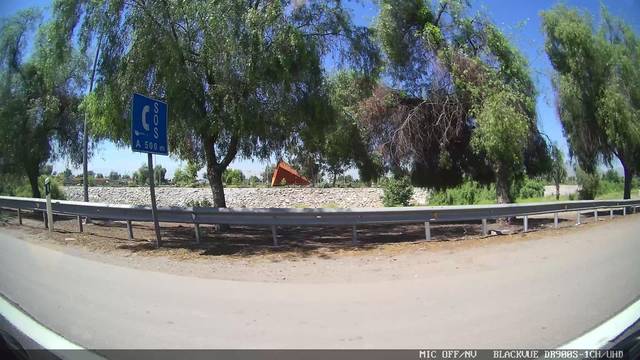
Region: Chile
Coordinates: -33.413, -70.766